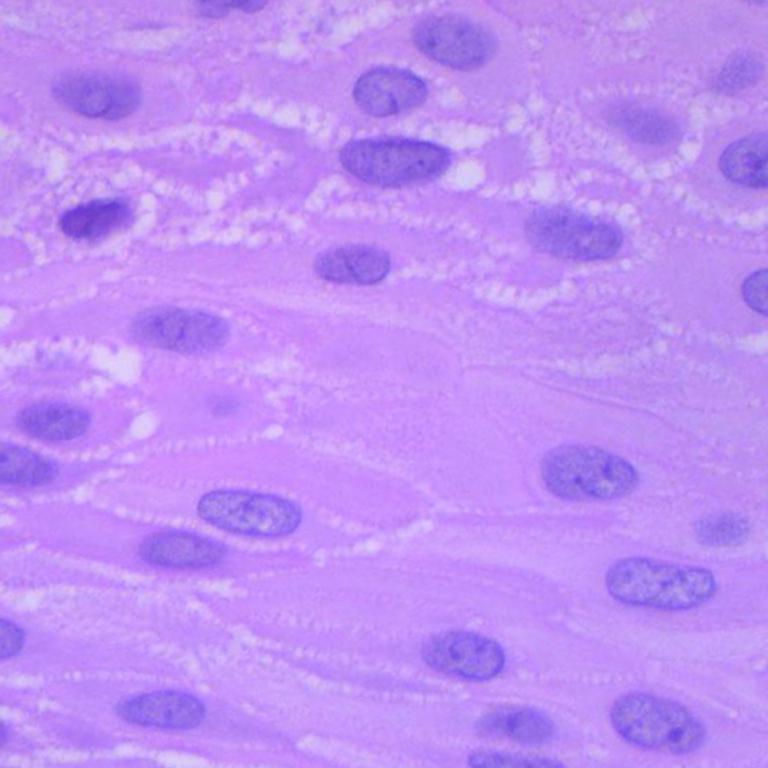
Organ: lung
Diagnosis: squamous carcinomas